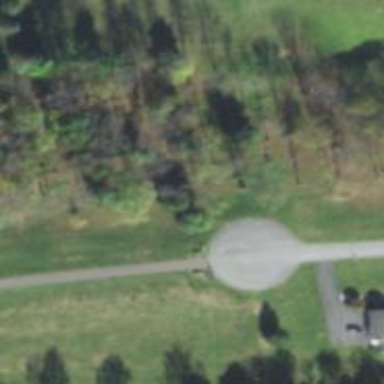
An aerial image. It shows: Circle designated as turning point on the road.